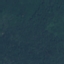
Label: Forest